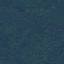
Land use / land cover class: Forest